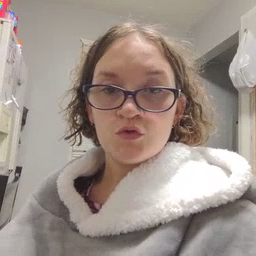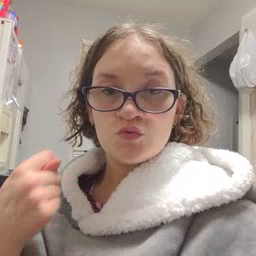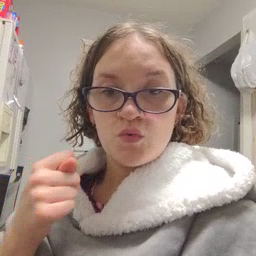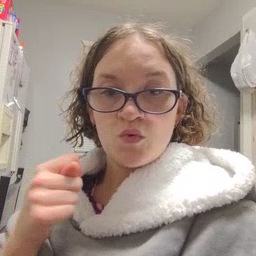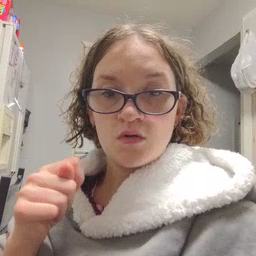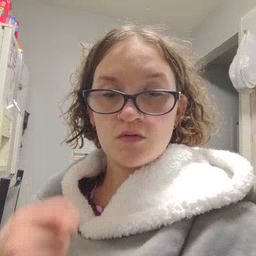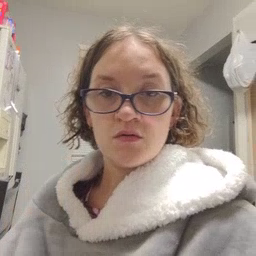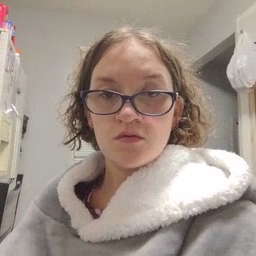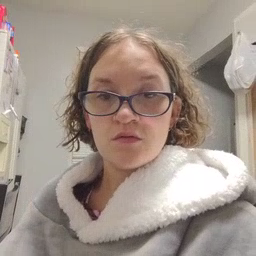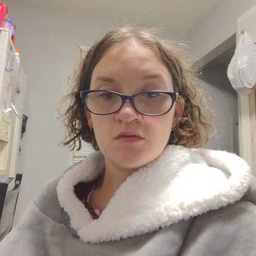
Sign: toy